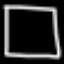
Label: square